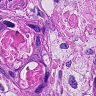
Metastatic tissue present: yes